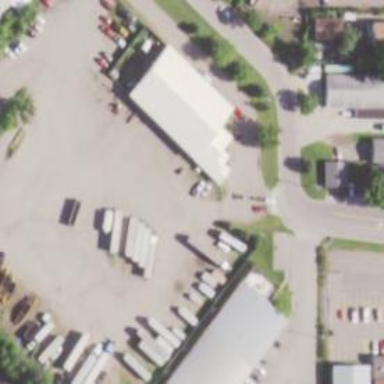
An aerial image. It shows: Building with shop selling tyres.